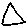
Label: triangle